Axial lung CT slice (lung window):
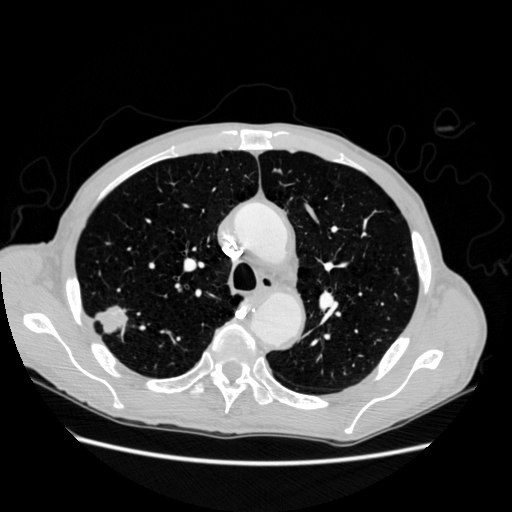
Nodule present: yes
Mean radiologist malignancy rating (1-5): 4.5